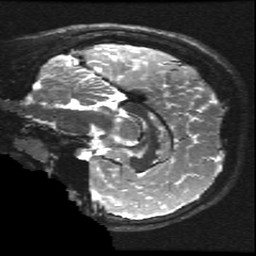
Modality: T2w
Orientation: sagittal
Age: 12
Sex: female
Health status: ill
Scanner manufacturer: ge
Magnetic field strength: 3 T
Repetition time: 7.5 s
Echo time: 0.1015 s